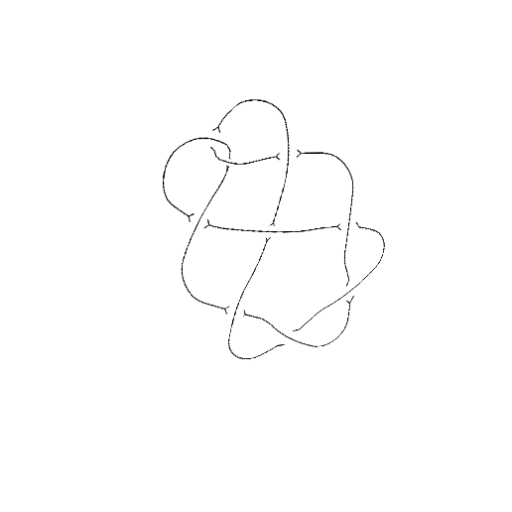
Crossing number: 9